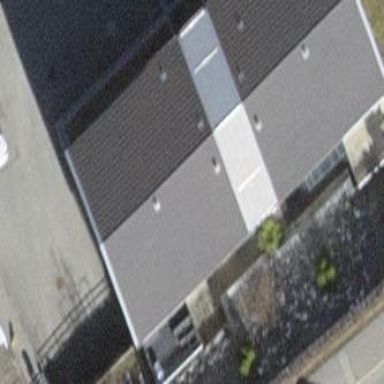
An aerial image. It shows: Commercial building.